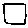
Label: square